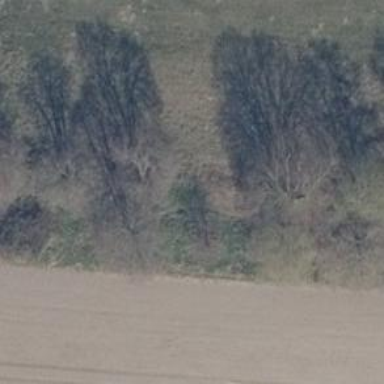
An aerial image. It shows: Row of trees in natural setting.